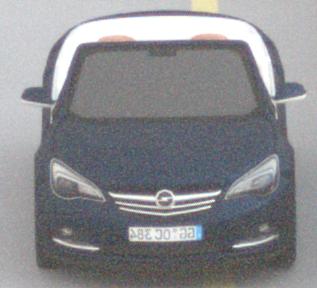
Make: Opel
Model: Cascada 1.4 Turbo
Detailed model: Cascada
Model produced from: 2013/03
Model produced until: 2015/01
Doors: 2
Color: blue
Road condition: dry road
Daytime: night
Contrast: low contrast